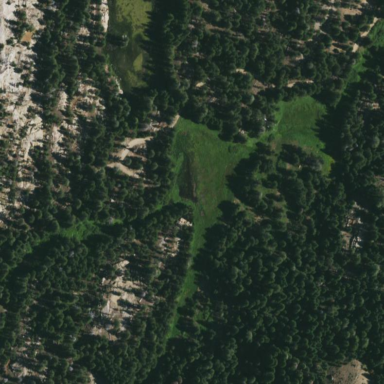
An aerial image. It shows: Wet meadow with wooded vegetation.